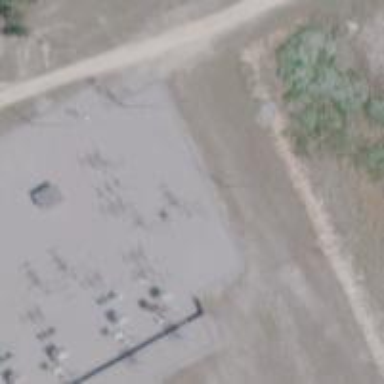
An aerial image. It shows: Power pole.